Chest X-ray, PA view. Patient: 53 years old, sex M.
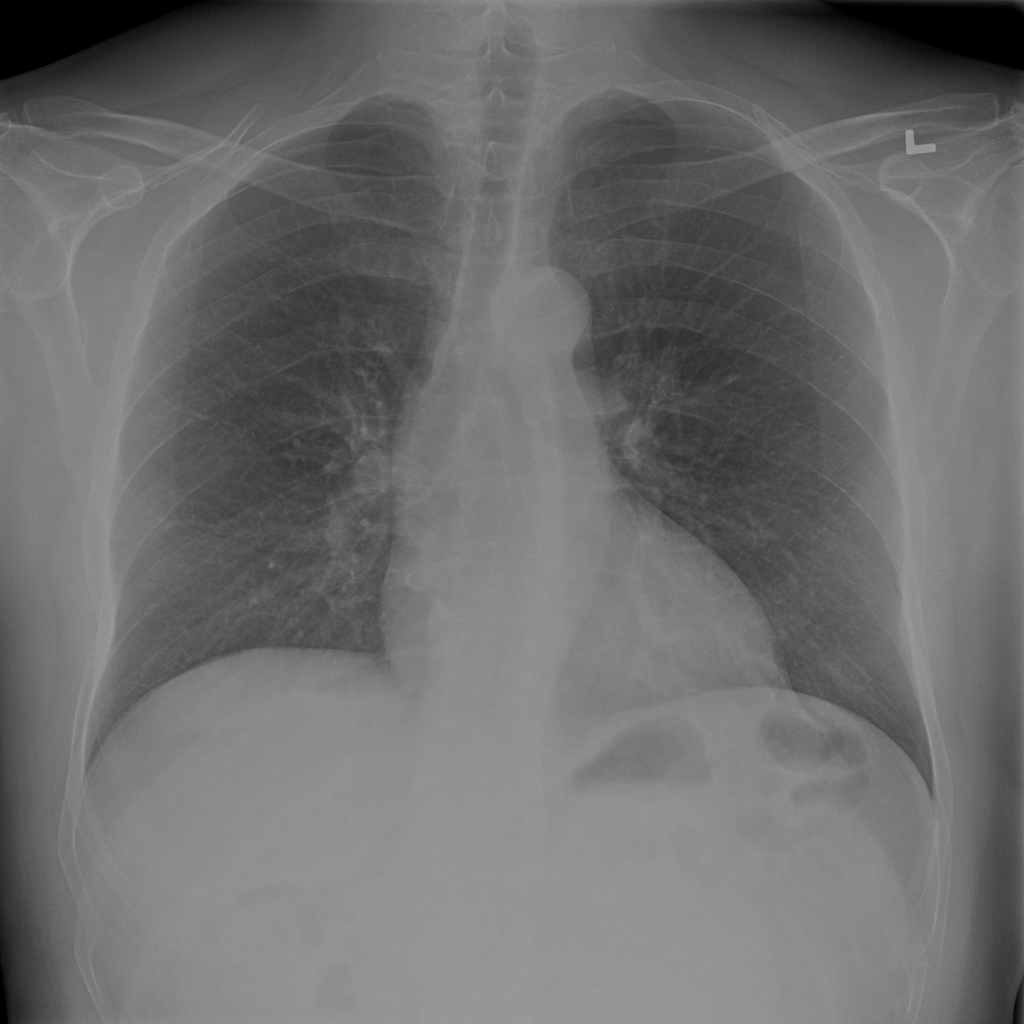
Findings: No Finding